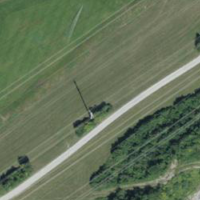
EUNIS habitat code: 53
Species observed at this site:
Fabriciana adippe